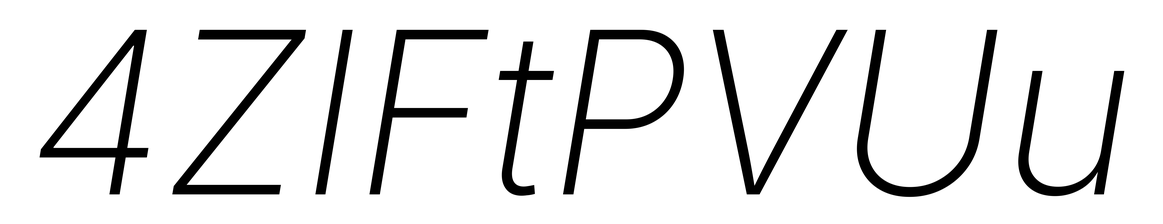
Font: Inter-Italic_ExtraLight_Italic